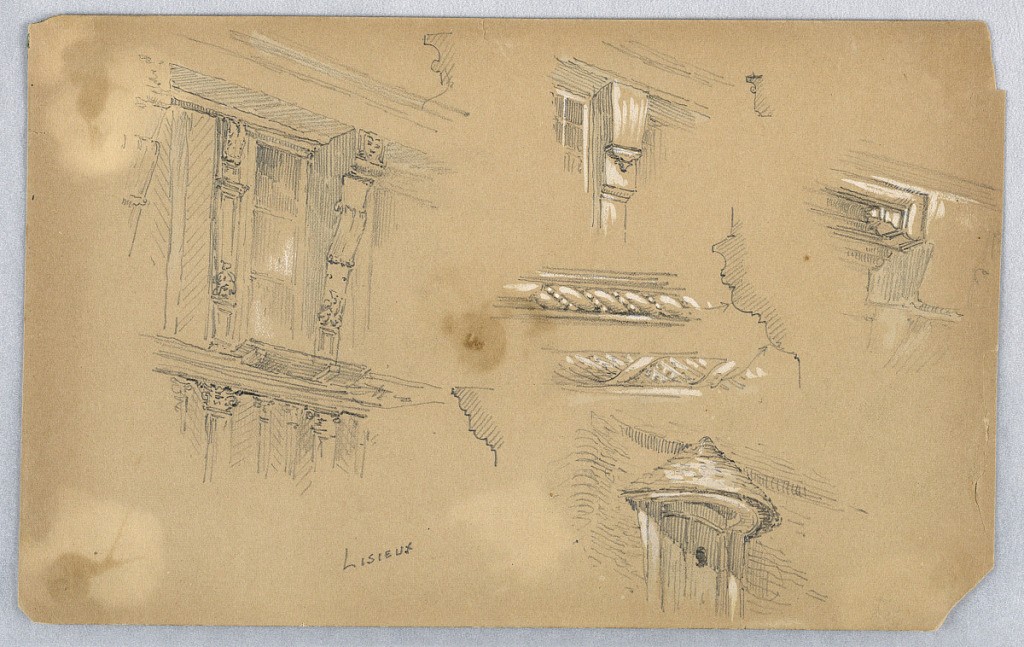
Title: Architectural Details at Lisieux
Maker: Arnold William Brunner, American, 1857–1925
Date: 1883
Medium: Graphite and white heightening on brown paper
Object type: Drawing
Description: Window and roof support, left; mouldings, right.